Question: I have built a database using MS Access 2010, everything is done except for one button that is not working.
I have a main navigation form, that has different tabs, one tab opens another navigation form (secondary nav. form - SNF) inside the main navigation form (MNF). in the SNF there are tabs which open reports that get their data from queries.
the reports, when opened separately, have a print button which works fine when the report are opened directly and not using the forms.
when the reports are opened through the SNF and the print button pressed the printed page has the SNF and the MNF headers and footers which isn't needed and the supposedly 1 page report would be divided to 4 pages. each containing a quarter of the view.
what I am trying to do is have the printing function using the button print only the report inside the SNF without anything outside that reports borders just as it does when the report is opened directly without using the forms.
NOTE:
* The printing button uses the defaut access print function which is implemented using the button wizard.
** Attached is a screenshot of what I get in both cases.

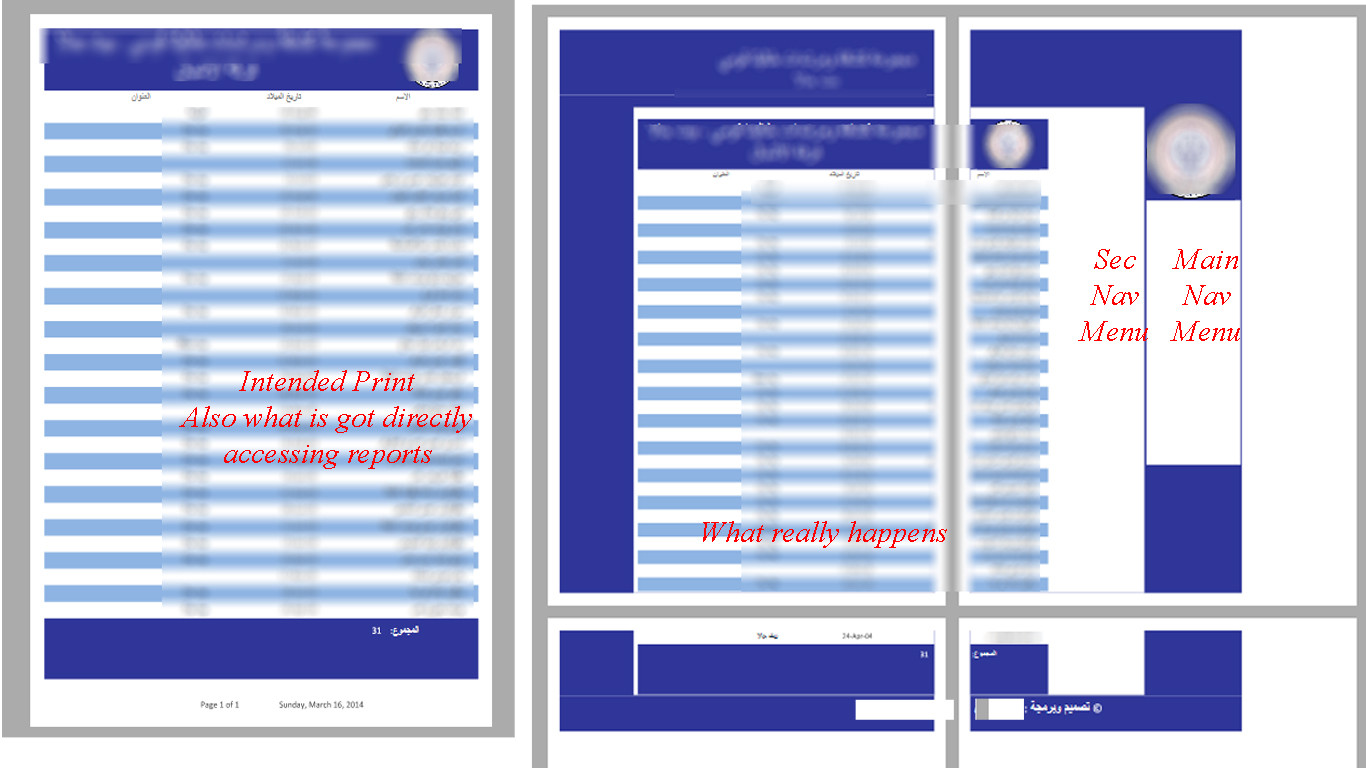
Answer: I was having the same issues, where the entire form was being printed instead of the reports that were navigation subforms. I worked around it this way:
VBA:
'''
DoCmd.OpenReport "MY REPORT", acViewPreview
DoCmd.RunCommand acCmdPrint
DoCmd.Close acReport, "MY REPORT"
'''
It's clumsy, but it allows the user to use the print dialogue instead of just using
'''
DoCmd.OpenReport, "MY REPORT", acPrint
'''
and not being given the option choosing a printer, double sided etc.